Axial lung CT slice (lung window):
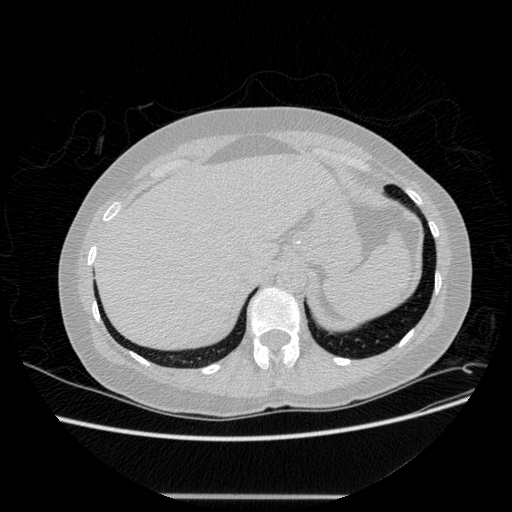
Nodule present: no